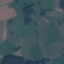
Label: Pasture